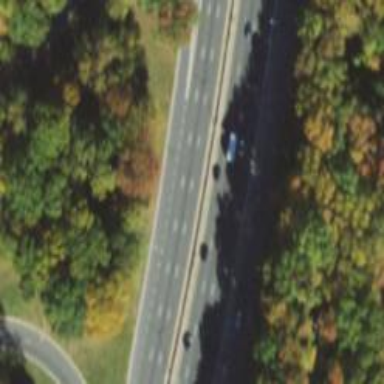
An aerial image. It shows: Asphalt motorway.